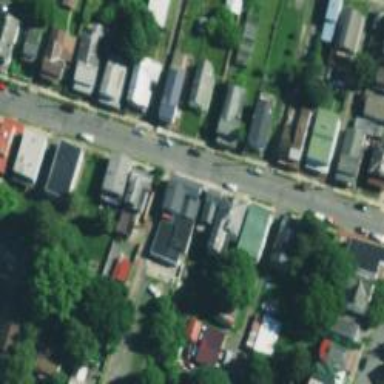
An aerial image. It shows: Alleyway designated as service road.